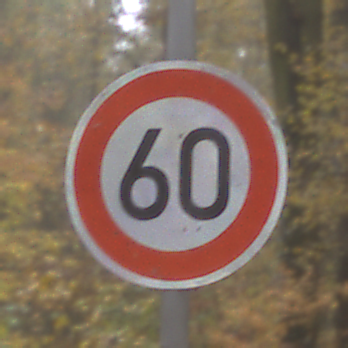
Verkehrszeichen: Geschwindigkeit60
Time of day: MorningAfternoon
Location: Outdoor (Nature)
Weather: Overcast
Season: Autumn
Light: Natural